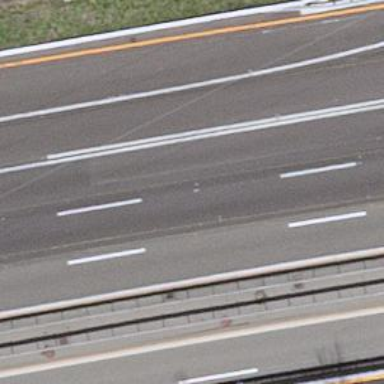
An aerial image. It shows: Asphalt motorway link.